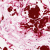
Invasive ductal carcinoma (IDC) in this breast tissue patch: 0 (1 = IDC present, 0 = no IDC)